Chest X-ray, AP view. Patient: 47 years old, sex M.
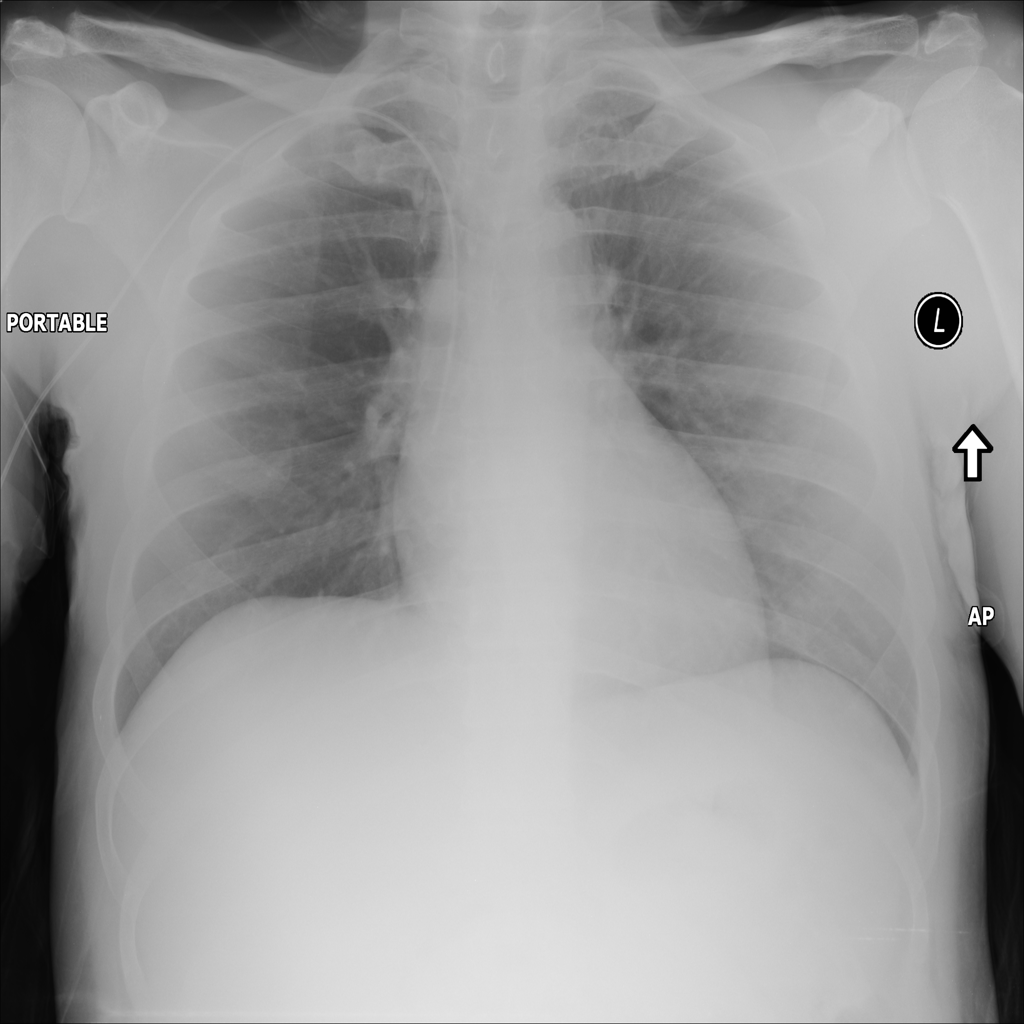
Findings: No Finding